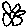
Label: flower